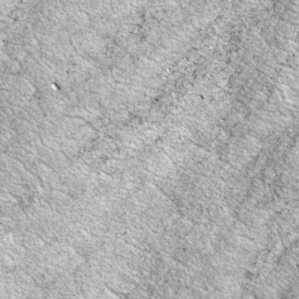
Label: non_frost